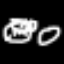
Label: frog